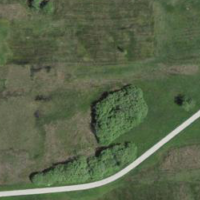
EUNIS habitat code: 16
Species observed at this site:
Angelica sylvestris